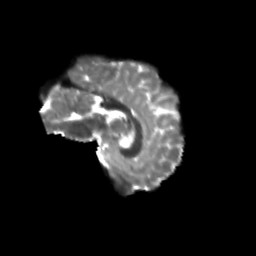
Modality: T2w
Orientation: sagittal
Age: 8
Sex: female
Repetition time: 9.512 s
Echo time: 0.089 s